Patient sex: M
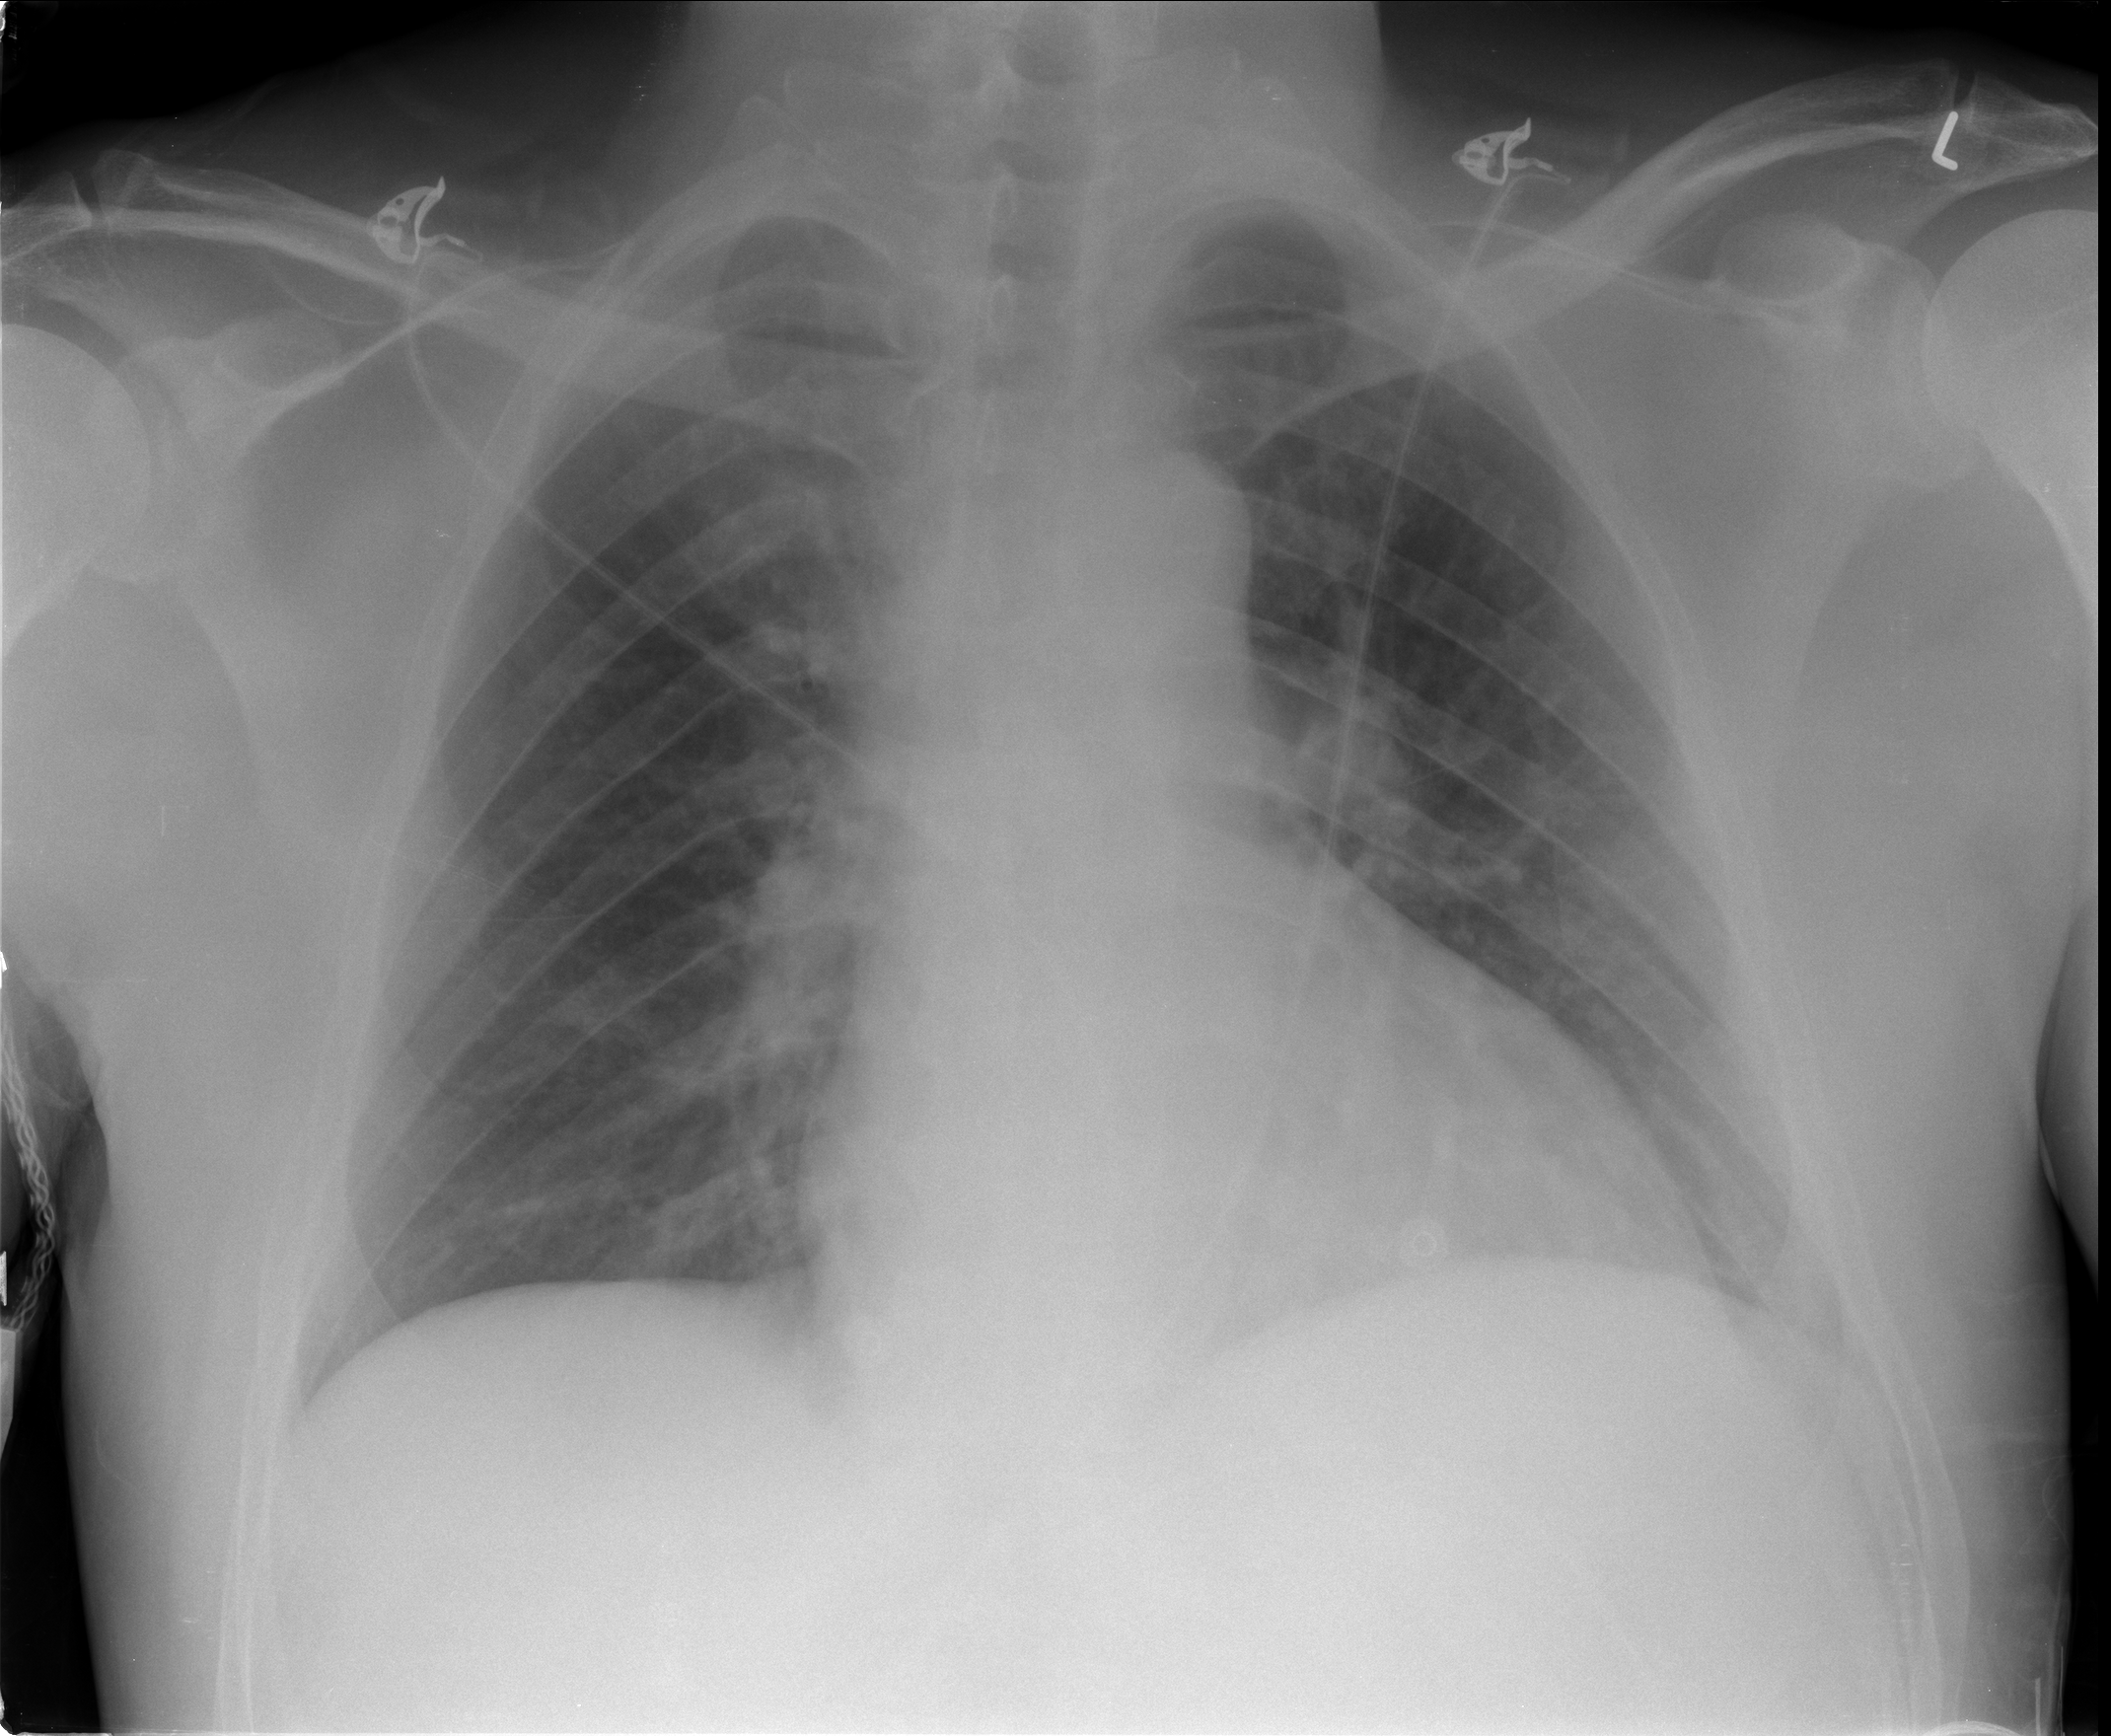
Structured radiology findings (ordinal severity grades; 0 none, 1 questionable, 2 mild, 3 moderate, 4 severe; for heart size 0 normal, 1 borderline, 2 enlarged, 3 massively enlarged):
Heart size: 2
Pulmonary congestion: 1
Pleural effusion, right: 0
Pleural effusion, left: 0
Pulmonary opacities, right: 0
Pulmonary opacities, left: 0
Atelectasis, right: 0
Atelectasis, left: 0